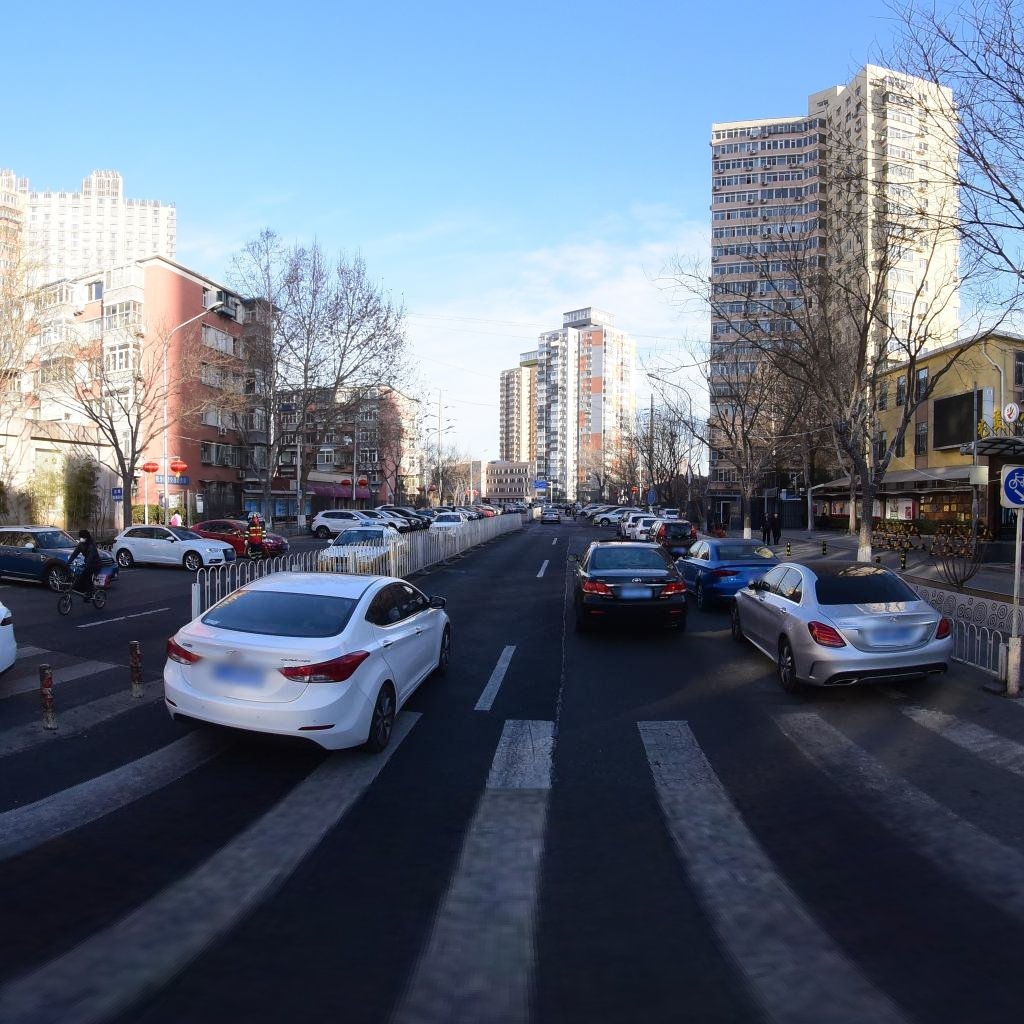
Region: Dongcheng
Road damage annotations: longitudinal patch